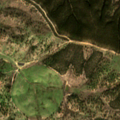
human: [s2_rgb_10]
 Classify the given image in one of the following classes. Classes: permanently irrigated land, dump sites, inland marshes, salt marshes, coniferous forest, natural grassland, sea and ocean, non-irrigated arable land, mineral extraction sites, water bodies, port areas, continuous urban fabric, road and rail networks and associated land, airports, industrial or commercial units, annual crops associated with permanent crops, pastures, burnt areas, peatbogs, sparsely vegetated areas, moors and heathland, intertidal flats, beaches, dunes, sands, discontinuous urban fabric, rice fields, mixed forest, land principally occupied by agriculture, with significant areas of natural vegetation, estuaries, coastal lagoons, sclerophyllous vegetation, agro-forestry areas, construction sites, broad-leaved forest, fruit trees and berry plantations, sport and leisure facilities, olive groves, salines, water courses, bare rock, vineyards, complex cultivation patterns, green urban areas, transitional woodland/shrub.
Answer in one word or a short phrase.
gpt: permanently irrigated land, agro-forestry areas, broad-leaved forest, transitional woodland/shrub